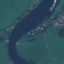
Label: River